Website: walmart
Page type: payment
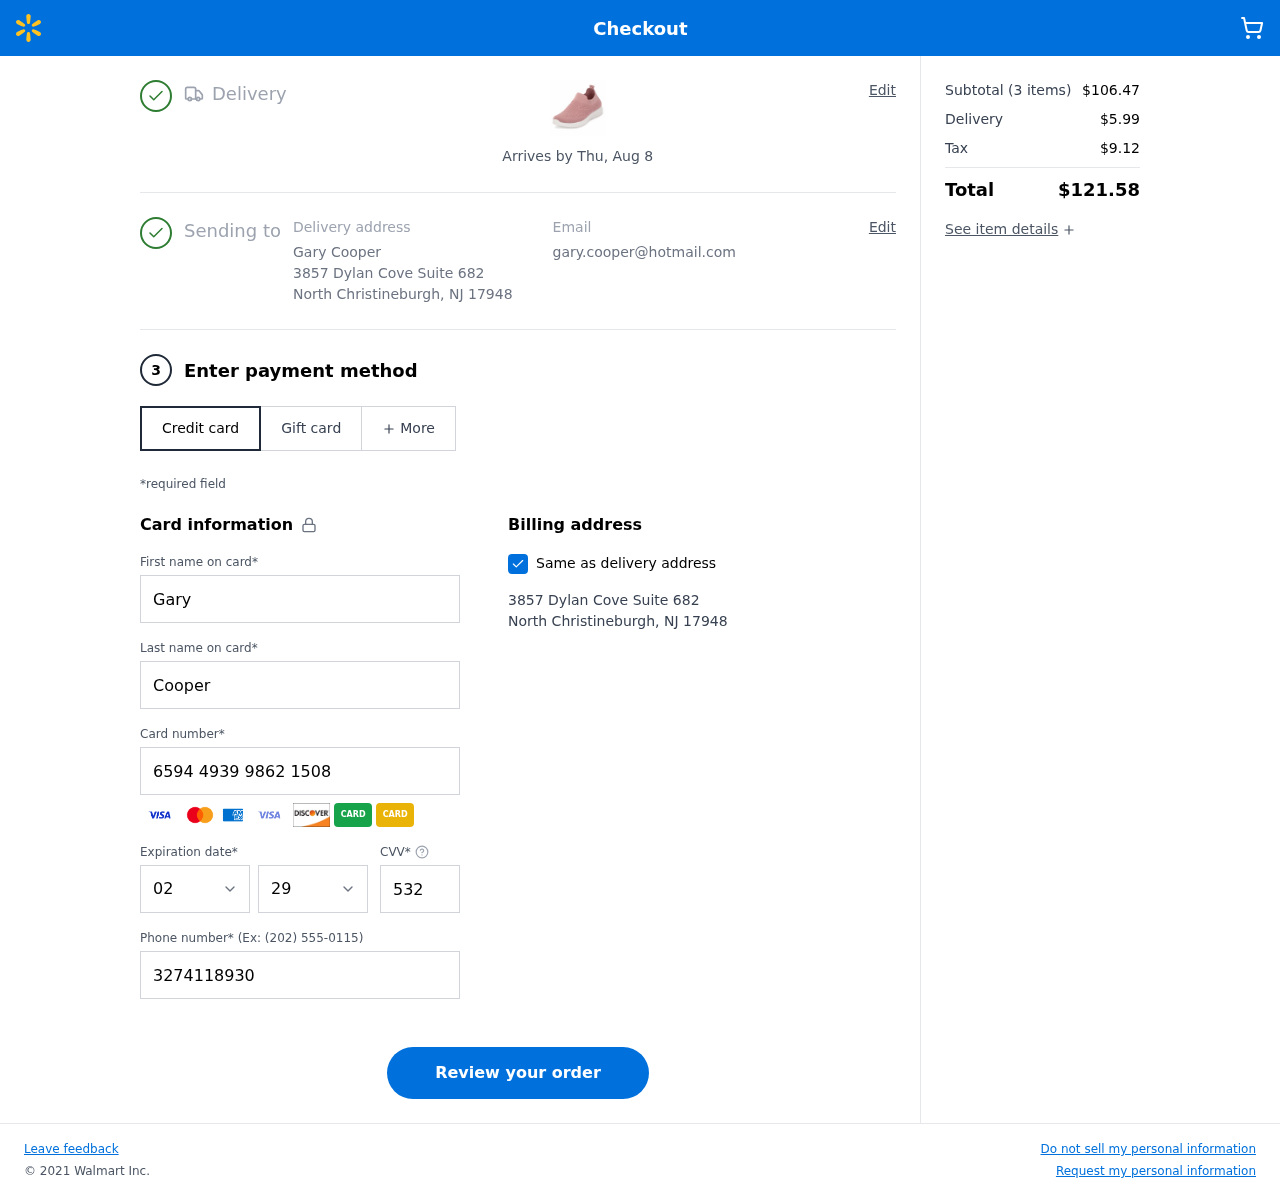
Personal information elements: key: PII_CARD_CVV
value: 532
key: PII_CARD_EXPIRY_MONTH
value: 02
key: PII_CARD_EXPIRY_YEAR
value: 29
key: PII_CARD_NUMBER
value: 6594 4939 9862 1508
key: PII_CITY
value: North Christineburgh
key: PII_EMAIL
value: gary.cooper@hotmail.com
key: PII_FIRSTNAME
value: Gary
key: PII_FULLNAME
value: Gary Cooper
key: PII_LASTNAME
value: Cooper
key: PII_PHONE
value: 3274118930
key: PII_POSTCODE
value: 17948
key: PII_STATE_ABBR
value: NJ
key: PII_STREET
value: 3857 Dylan Cove Suite 682
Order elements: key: ORDER_DELIVERY_DATE
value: Arrives by Thu, Aug 8
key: ORDER_NUM_ITEMS
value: (3 items)
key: ORDER_SUBTOTAL
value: $106.47
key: ORDER_SHIPPING_COST
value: $5.99
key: ORDER_TAX
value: $9.12
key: ORDER_TOTAL
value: $121.58